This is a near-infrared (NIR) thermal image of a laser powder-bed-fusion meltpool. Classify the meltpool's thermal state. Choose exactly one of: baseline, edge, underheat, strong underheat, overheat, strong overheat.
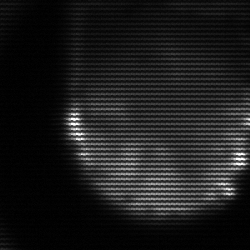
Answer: edge